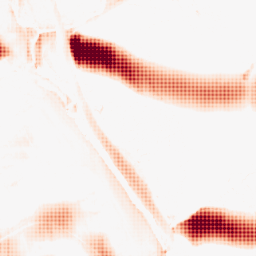
Category: morphological
Decomposition family: morphological_ellipse
Decomposition parameters: operation: opening
width: 50
height: 5
Upsampling method: sinc_hamming
Upsampling parameters: scale: 8
kernel_size: 8
Upsampling scale: 8